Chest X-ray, AP view. Patient: 15 years old, sex M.
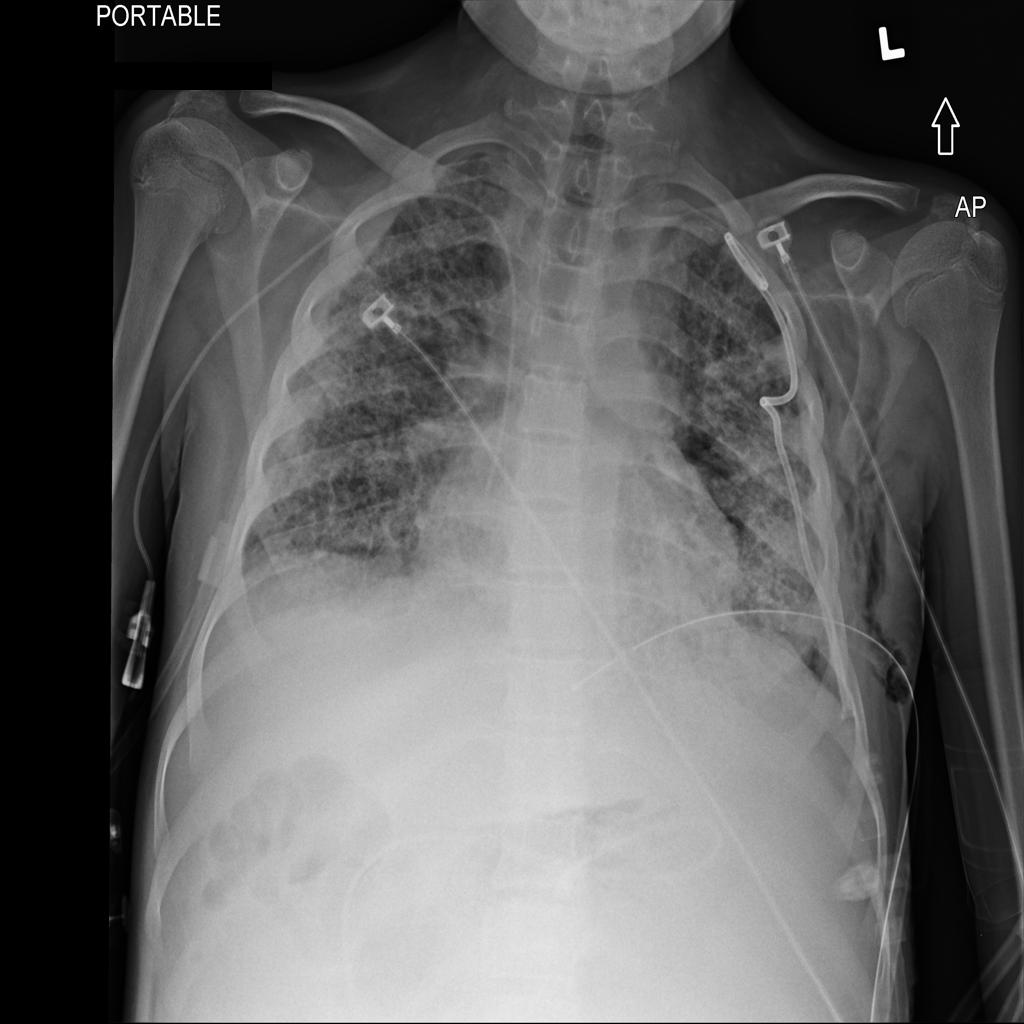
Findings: Effusion, Pneumothorax